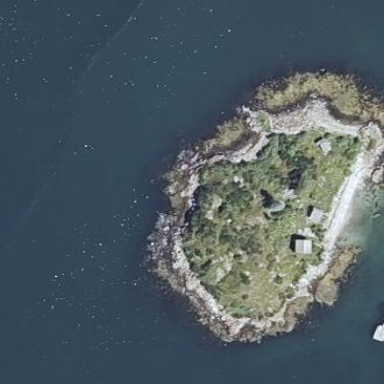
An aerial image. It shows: Island with natural coastline.